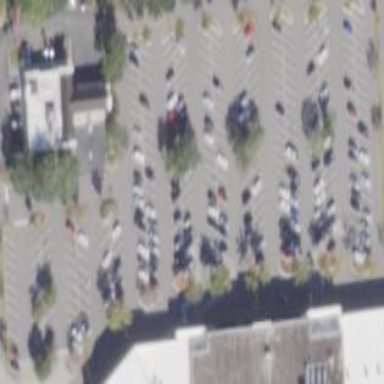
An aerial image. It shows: Parking area with surface.